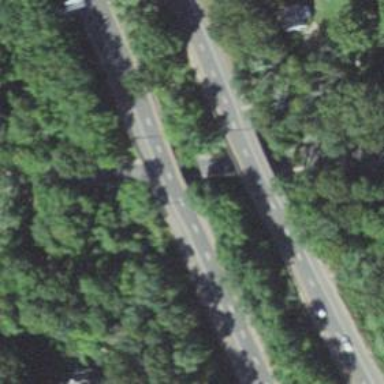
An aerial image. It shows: Motorway bridge.